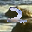
Label: 2